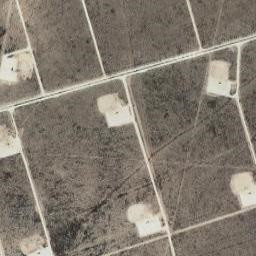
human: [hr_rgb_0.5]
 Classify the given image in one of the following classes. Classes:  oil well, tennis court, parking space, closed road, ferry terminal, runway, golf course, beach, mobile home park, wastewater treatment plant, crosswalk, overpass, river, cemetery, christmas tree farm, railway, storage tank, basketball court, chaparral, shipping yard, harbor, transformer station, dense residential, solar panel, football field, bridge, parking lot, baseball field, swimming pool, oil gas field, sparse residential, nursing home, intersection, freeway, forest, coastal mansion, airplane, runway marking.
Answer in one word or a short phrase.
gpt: oil gas field